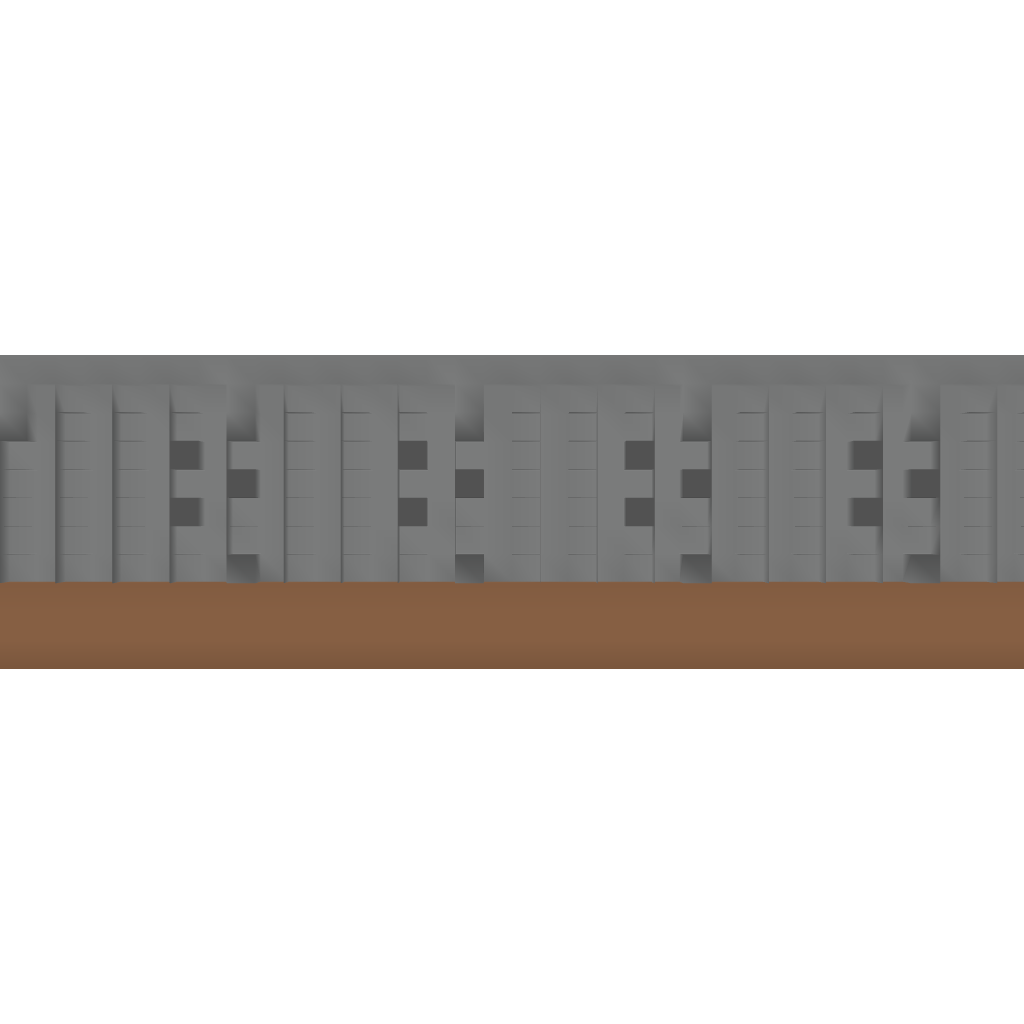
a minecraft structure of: Battlefield